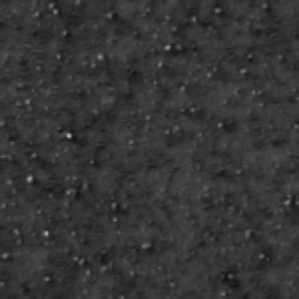
Label: frost